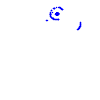
Particle: pion